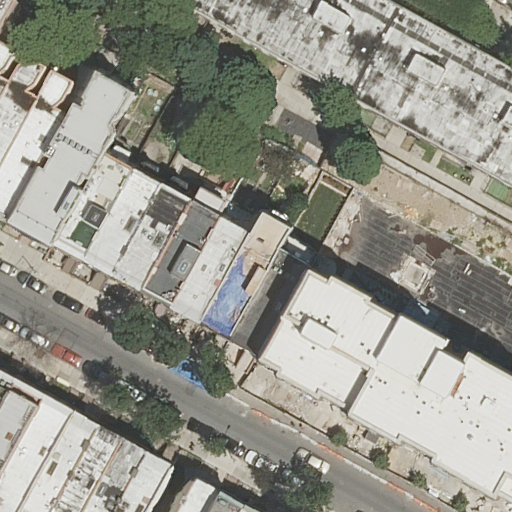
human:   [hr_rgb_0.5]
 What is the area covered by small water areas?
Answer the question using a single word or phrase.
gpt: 0m2

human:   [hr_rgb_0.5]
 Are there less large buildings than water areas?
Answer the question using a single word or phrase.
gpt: no

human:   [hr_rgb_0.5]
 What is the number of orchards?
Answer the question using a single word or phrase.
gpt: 0

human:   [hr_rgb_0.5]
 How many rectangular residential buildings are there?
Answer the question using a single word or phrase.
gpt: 17

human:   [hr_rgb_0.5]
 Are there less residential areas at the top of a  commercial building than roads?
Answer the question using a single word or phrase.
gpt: yes

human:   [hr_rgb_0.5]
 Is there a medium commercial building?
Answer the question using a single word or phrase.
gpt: no

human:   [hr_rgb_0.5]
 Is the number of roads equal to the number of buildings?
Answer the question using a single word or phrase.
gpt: no

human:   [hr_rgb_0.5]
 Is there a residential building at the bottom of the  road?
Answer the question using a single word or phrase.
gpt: yes

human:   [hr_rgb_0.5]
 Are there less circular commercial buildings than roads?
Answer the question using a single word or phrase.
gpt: yes

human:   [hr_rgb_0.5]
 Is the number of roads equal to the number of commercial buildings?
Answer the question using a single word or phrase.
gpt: no

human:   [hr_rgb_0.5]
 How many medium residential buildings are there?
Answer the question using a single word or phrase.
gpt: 12

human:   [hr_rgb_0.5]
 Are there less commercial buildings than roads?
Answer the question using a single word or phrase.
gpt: yes

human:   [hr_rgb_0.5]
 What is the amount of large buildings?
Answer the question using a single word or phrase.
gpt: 2

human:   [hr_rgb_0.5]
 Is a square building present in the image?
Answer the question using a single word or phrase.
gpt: no

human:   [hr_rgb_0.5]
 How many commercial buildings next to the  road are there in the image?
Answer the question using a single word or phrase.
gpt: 0

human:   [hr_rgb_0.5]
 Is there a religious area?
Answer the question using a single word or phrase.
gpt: no

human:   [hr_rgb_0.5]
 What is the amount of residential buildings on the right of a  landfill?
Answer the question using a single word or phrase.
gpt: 0

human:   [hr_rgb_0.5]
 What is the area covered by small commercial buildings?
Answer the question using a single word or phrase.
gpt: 0m2

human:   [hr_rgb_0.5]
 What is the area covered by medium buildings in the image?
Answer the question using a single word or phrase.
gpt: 1945m2

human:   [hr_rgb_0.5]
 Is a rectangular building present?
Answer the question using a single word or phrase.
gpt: yes

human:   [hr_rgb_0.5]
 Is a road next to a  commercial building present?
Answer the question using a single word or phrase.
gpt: no

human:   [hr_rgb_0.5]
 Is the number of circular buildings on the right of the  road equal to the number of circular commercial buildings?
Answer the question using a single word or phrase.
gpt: yes

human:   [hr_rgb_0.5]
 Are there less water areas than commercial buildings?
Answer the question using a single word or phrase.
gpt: no

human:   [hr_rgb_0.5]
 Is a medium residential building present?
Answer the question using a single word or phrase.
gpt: yes

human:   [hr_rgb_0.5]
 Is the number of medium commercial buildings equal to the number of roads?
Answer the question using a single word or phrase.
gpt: no

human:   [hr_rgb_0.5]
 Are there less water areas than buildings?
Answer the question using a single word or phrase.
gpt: yes

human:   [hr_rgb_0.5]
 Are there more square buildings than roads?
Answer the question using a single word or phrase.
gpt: no

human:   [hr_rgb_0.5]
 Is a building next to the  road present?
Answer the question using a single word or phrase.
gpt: yes

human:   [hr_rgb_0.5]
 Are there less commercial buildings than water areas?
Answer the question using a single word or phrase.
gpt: no

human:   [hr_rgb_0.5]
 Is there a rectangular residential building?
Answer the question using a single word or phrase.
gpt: yes

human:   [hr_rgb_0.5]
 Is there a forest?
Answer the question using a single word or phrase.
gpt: no

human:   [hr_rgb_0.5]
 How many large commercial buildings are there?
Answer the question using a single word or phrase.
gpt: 0

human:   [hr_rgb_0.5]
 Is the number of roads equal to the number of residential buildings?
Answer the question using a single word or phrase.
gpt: no

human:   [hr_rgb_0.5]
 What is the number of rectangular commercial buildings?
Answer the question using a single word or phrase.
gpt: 0

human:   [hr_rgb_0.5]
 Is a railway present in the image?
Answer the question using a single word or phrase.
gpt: no

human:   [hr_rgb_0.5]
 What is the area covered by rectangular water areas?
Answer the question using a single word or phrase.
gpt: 0m2